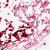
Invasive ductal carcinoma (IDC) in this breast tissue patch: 0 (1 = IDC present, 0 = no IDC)